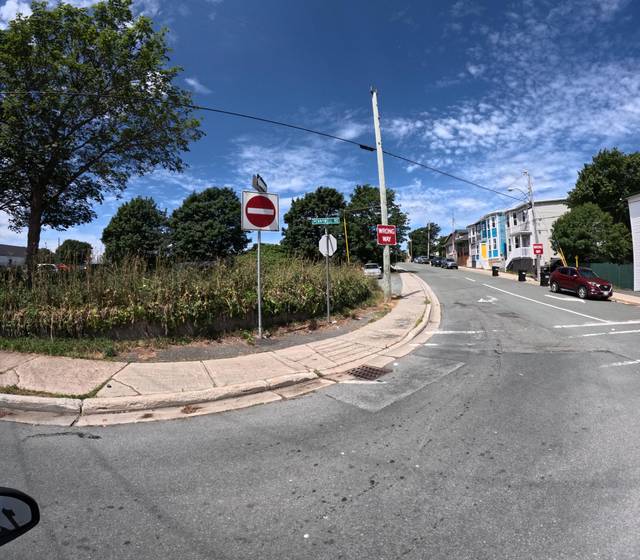
Region: Canada
Coordinates: 47.562, -52.721